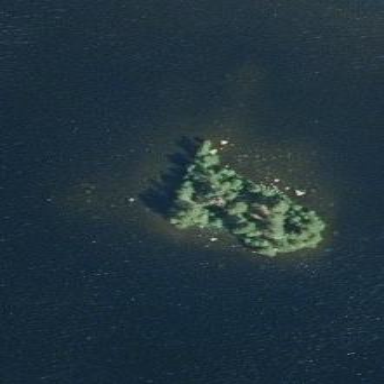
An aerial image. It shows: Islet covered with woodland.